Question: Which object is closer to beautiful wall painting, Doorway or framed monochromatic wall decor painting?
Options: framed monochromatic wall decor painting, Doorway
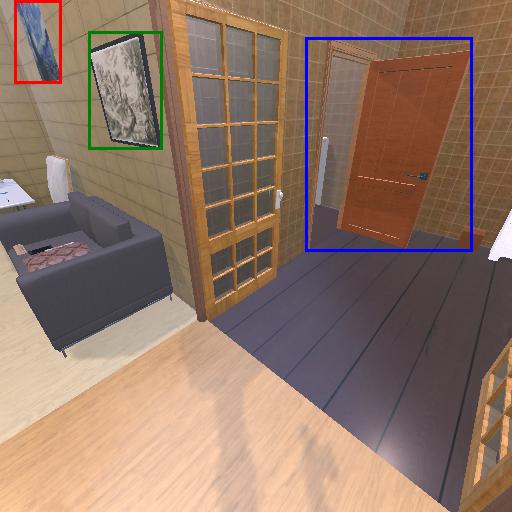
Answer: framed monochromatic wall decor painting